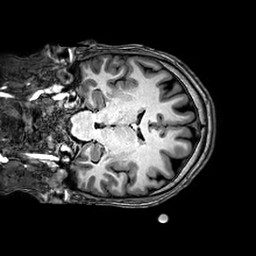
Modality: T1w
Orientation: coronal
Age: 24
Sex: male